已知双曲线$E:\frac{x^2}{a^2}-\frac{y^2}{b^2}=1$的渐近线为$y=\pm 2x$，焦距为$2\sqrt{5}$，直线$l$与$E$的右支及渐近线的交点自上至下依次为$C$、$A$、$B$、$D$.

(1)求$E$的方程；

(2)证明：$|AC|=|BD|$；

(3)求$S_{\triangle AOC}$的取值范围.
【解答】

\noindent \textbf{【答案】}
\noindent (1) $x^2 - \frac{y^2}{4} = 1$
\noindent (2) 证明见解析
\noindent (3) $\left(\frac{1}{2}, 1\right)$

\vspace{1em}

\noindent \textbf{【分析】}
\noindent (1) 根据双曲线 $a, b, c$ 关系和渐近线、焦距相关概念进行列式计算即可求解。
\noindent (2) 分别联立直线 $l$ 与 $E$ 及其渐近线方程求出 $C$、$A$、$B$、$D$ 的坐标或坐标的关系，进而得出 $\overrightarrow{AC} = \overrightarrow{DB}$ 即 $|AC| = |BD|$。
\noindent (3) 根据 $S_{\triangle AOC} = \frac{1}{2} \times |AC| \times d$ 依次求出 $|AC|$ 和 $d$，再依据题意中体现的变量的范围去研究计算面积取值范围即可求解。

\vspace{1em}

\noindent \textbf{【详解】}
\noindent (1) 由题意可得 $\begin{cases} c^2 = a^2 + b^2 \\ \frac{b}{a} = 2 \\ 2c = 2\sqrt{5} \end{cases} \Rightarrow \begin{cases} a = 1 \\ b = 2 \\ c = \sqrt{5} \end{cases}$，
所以 $E$ 的方程为 $x^2 - \frac{y^2}{4} = 1$。

\noindent (2) 设直线 $l: x = ty + s$，
因为直线 $l$ 与 $E$ 的右支交于两点，所以 $s > 0$ 且 $t \in \left(-\frac{1}{2}, \frac{1}{2}\right)$，
联立 $\begin{cases} x = ty + s \\ x^2 - \frac{y^2}{4} = 1 \end{cases} \Rightarrow (4t^2 - 1)y^2 + 8tsy + 4s^2 - 4 = 0$，
所以 $y_A + y_B = -\frac{8ts}{4t^2 - 1}$，$y_A y_B = \frac{4s^2 - 4}{4t^2 - 1}$，
$x_A + x_B = t(y_A + y_B) + 2s = -\frac{2s}{4t^2 - 1}$
且 $\Delta = (-8ts)^2 - 4(4t^2 - 1)(4s^2 - 4) = 16s^2 + 64t^2 - 16 > 0$，即 $s^2 > 1 - 4t^2$，
所以 $-s^2 < 4t^2 - 1 < 0$ ①，
联立 $\begin{cases} x = ty + s \\ y = 2x \end{cases} \Rightarrow x_C = \frac{s}{1 - 2t} \Rightarrow y_C = \frac{2s}{1 - 2t}$，
联立 $\begin{cases} x = ty + s \\ y = -2x \end{cases} \Rightarrow x_D = \frac{s}{1 + 2t} \Rightarrow y_D = -\frac{2s}{1 + 2t}$，
$\Rightarrow x_C + x_D = \frac{s}{1 - 2t} + \frac{s}{1 + 2t} = -\frac{2s}{4t^2 - 1} = x_A + x_B$，即 $x_C - x_A = x_B - x_D$，
$y_C + y_D = \frac{2s}{1 - 2t} + \left(-\frac{2s}{1 + 2t}\right) = -\frac{8ts}{4t^2 - 1} = y_A + y_B$，即 $y_C - y_A = y_B - y_D$，
所以 $\overrightarrow{AC} = (x_C - x_A, y_C - y_A) = (x_B - x_D, y_B - y_D) = \overrightarrow{DB}$，
所以 $|AC| = |BD|$。

\noindent (3) 由 (2) $O$ 到直线 $l$ 距离为 $d = \frac{|s|}{\sqrt{1 + t^2}} = \frac{s}{\sqrt{1 + t^2}}$，
$|AB| = \sqrt{(x_A - x_B)^2 + (y_A - y_B)^2} = \sqrt{(1 + t^2)[(y_A + y_B)^2 - 4y_A y_B]}$，
$= \sqrt{(1 + t^2)\left[\left(-\frac{8ts}{4t^2 - 1}\right)^2 - 4 \times \frac{4s^2 - 4}{4t^2 - 1}\right]} = \frac{\sqrt{(1 + t^2)}\sqrt{16s^2 + 64t^2 - 16}}{1 - 4t^2}$，
$|CD| = \sqrt{(x_C - x_D)^2 + (y_C - y_D)^2} = \sqrt{\left(\frac{s}{1 - 2t} - \frac{s}{1 + 2t}\right)^2 + \left(\frac{2s}{1 - 2t} + \frac{2s}{1 + 2t}\right)^2} = \sqrt{(1 + t^2)\sqrt{\frac{16s^2}{(4t^2 - 1)^2}}}$
$= \sqrt{(1 + t^2)} \frac{4s}{1 - 4t^2}$，
所以 $|AC| = \frac{|CD| - |AB|}{2} = \frac{\sqrt{1 + t^2}(4s - \sqrt{16s^2 + 64t^2 - 16})}{2(1 - 4t^2)} = \frac{\sqrt{1 + t^2}(2s - 2\sqrt{s^2 + 4t^2 - 1})}{1 - 4t^2}$
$S_{\triangle AOC} = \frac{1}{2} \times |AC| \times d = \frac{1}{2} \times \frac{\sqrt{1 + t^2}(2s - 2\sqrt{s^2 + 4t^2 - 1})}{1 - 4t^2} \times \frac{s}{\sqrt{1 + t^2}} = \frac{s(s - \sqrt{s^2 + 4t^2 - 1})}{1 - 4t^2}$
$= \frac{s}{1 - 4t^2}(s - \sqrt{s^2 + 4t^2 - 1})$，
令 $u = \sqrt{s^2 + 4t^2 - 1}$，则 $1 - 4t^2 = s^2 - u^2$，
由① $\frac{u}{s} = \sqrt{\frac{s^2 + 4t^2 - 1}{s^2}} = \sqrt{1 + \frac{4t^2 - 1}{s^2}} \in (0, 1)$，
所以 $S_{\triangle AOC} = \frac{s}{s^2 - u^2}(s - u) = \frac{s}{s + u} = \frac{1}{1 + \frac{u}{s}} \in \left(\frac{1}{2}, 1\right)$。

\vspace{1em}

\noindent \textbf{【点睛】} 关键点晴：从直线 $l$ 与 $E$ 的右支交于两点条件中读出隐晦的已知条件 $s > 0$ 且 $t \in \left(-\frac{1}{2}, \frac{1}{2}\right)$ 是求解 $S_{\triangle AOC}$ 的取值范围的关键。
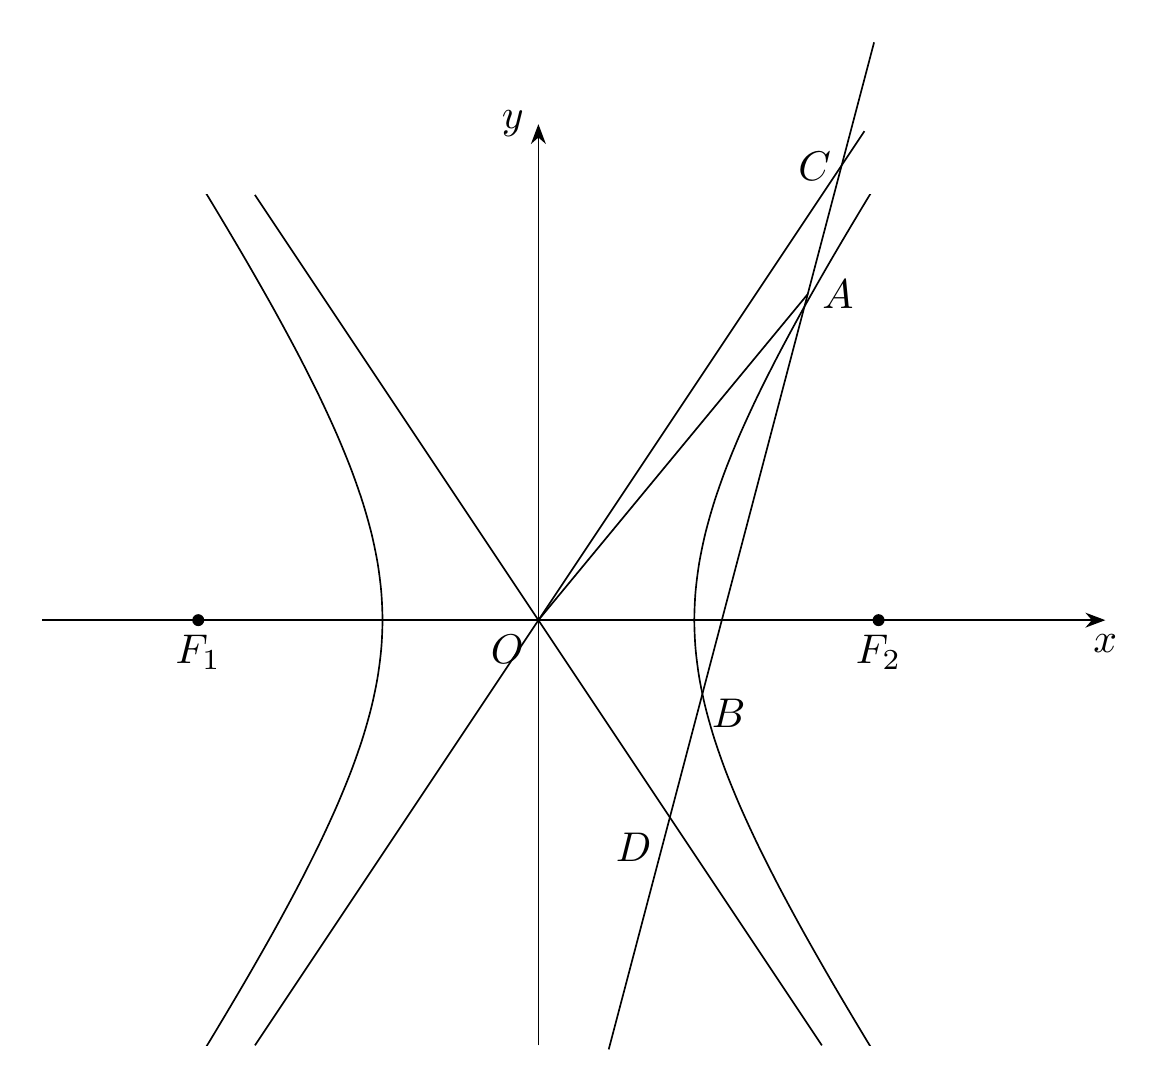